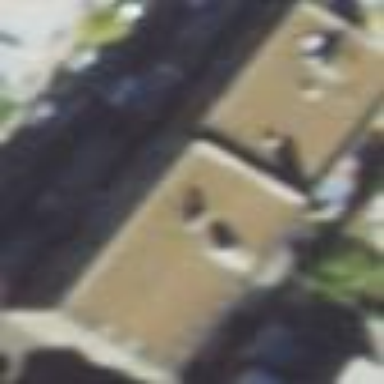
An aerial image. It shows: School building.